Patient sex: M
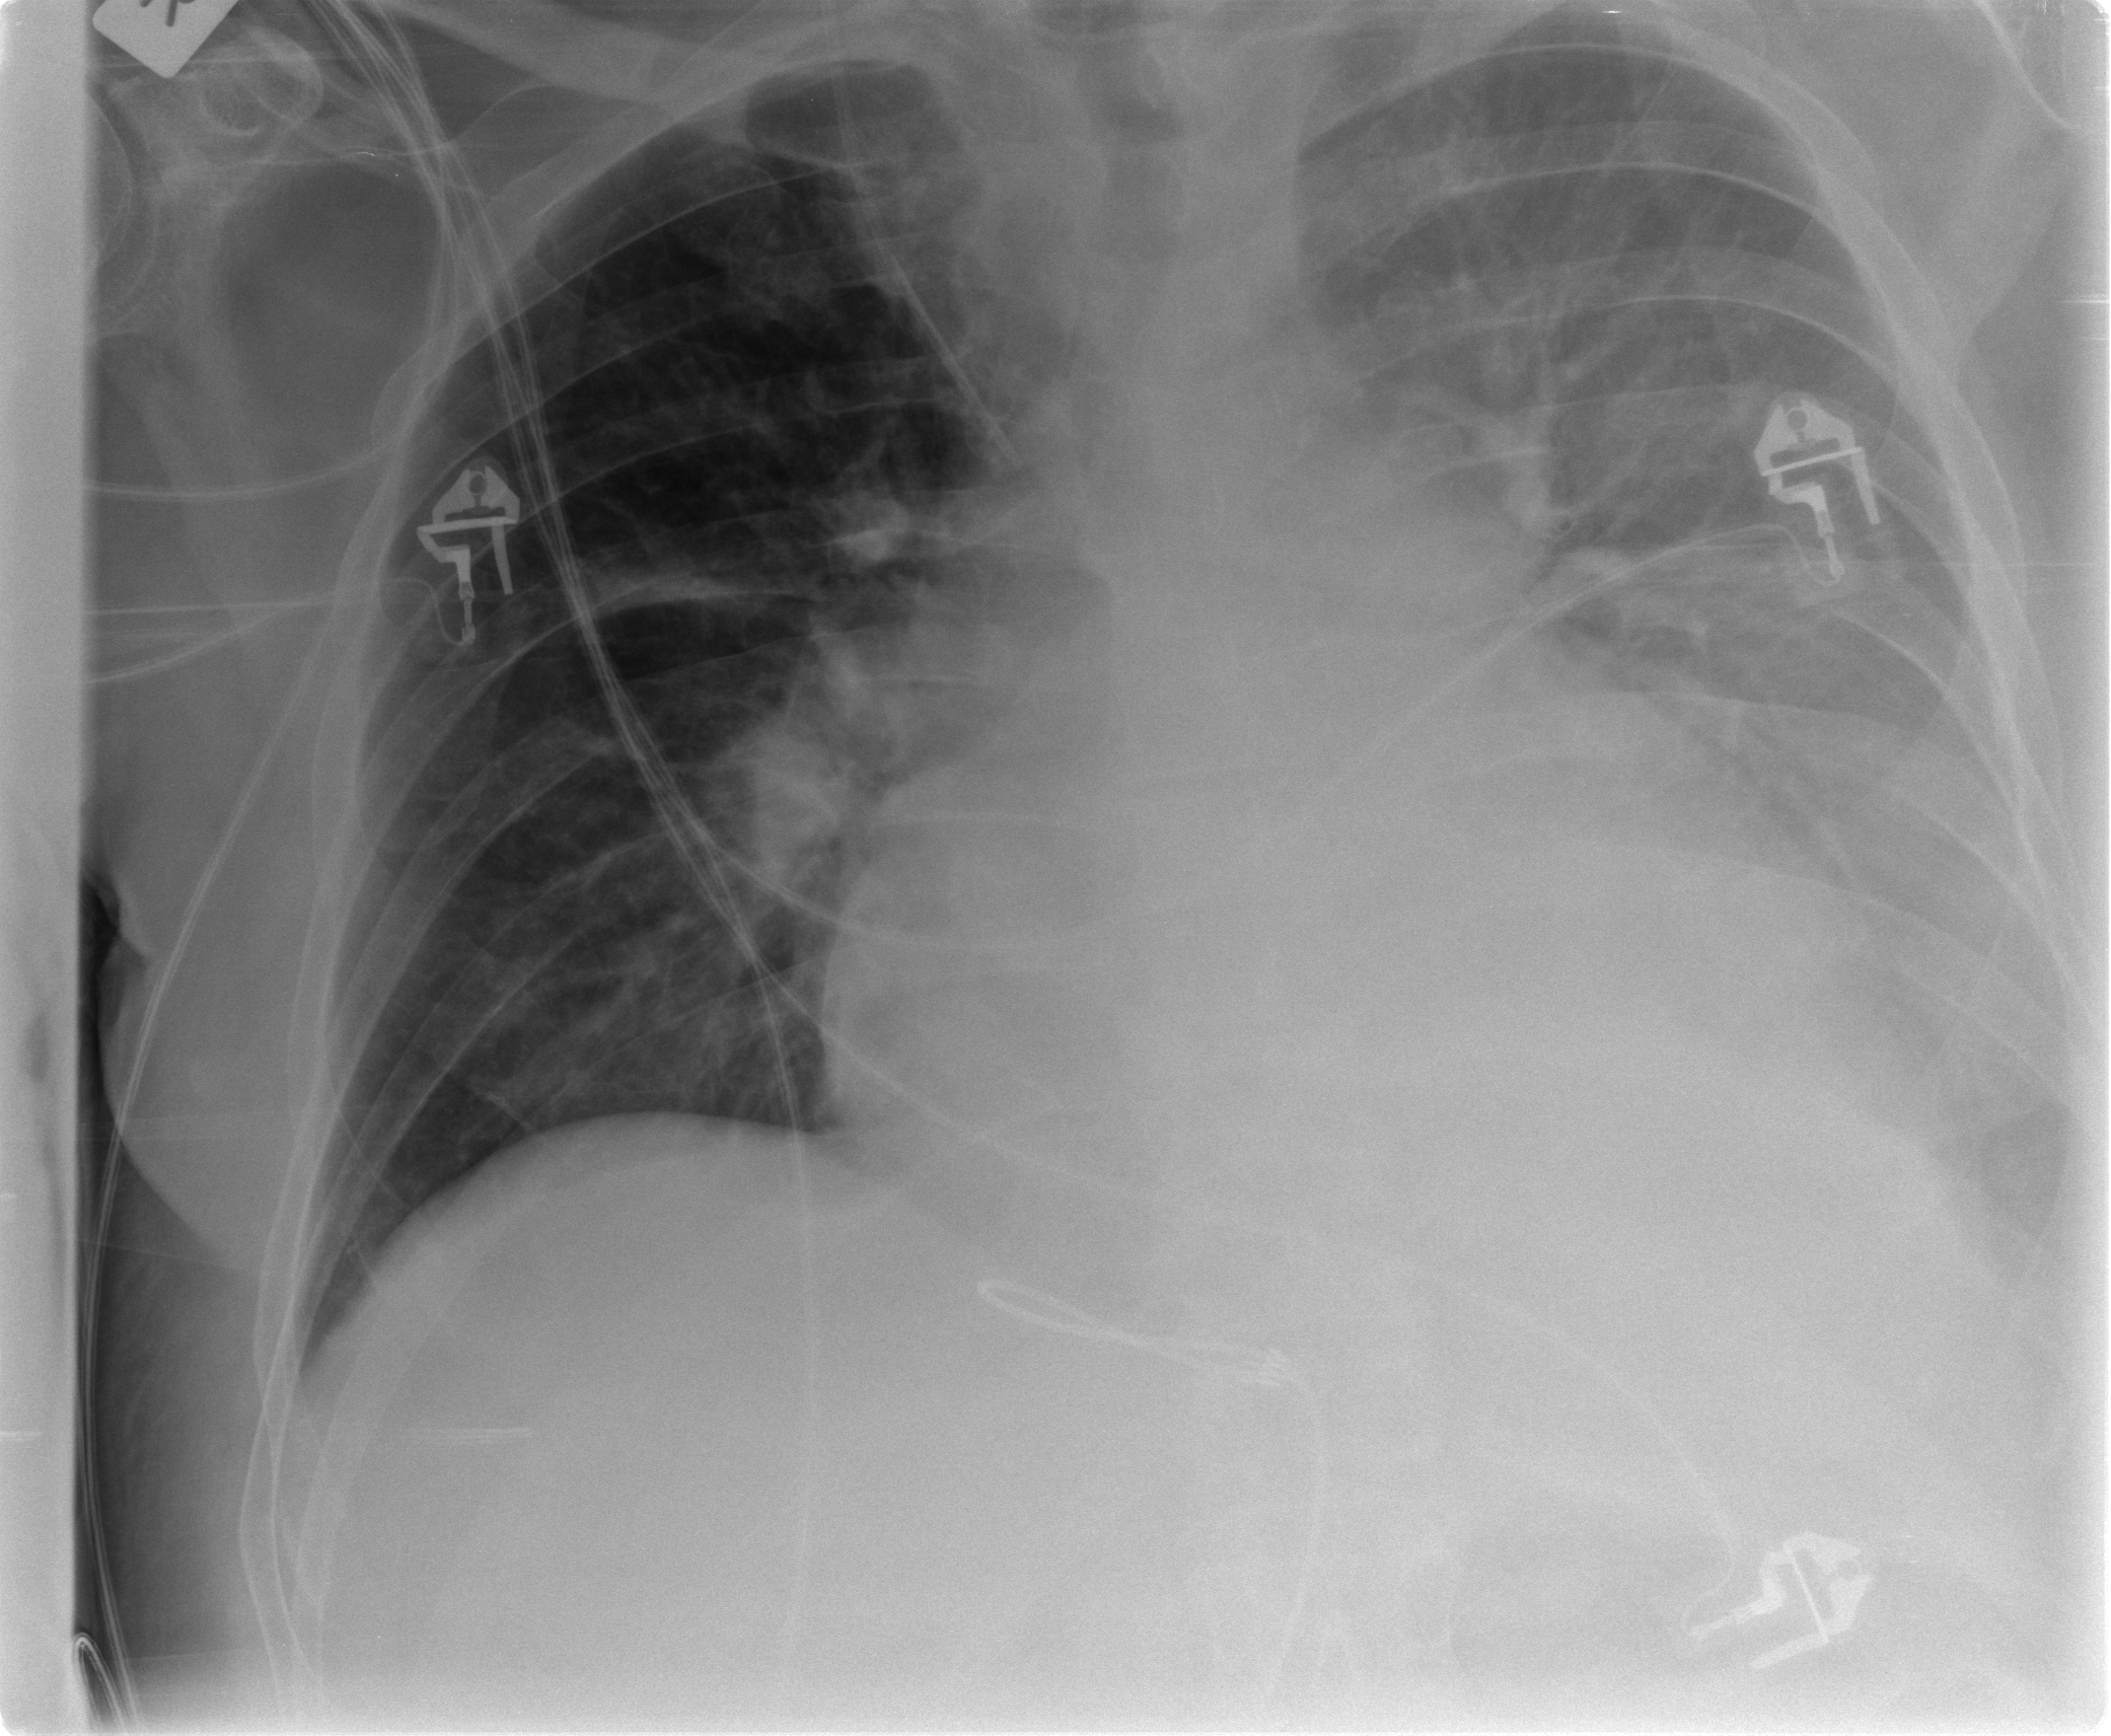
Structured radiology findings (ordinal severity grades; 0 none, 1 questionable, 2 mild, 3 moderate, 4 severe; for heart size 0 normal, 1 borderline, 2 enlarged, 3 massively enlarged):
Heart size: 2
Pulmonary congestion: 2
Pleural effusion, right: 0
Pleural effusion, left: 3
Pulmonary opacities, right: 0
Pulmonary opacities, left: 0
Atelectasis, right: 0
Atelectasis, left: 2